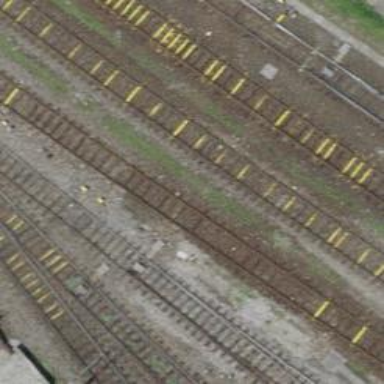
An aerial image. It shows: Single-track electrified railway siding with contact line for service.